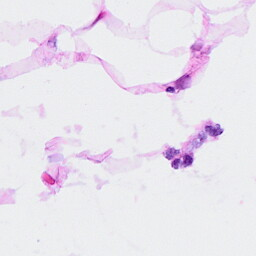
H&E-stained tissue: Breast